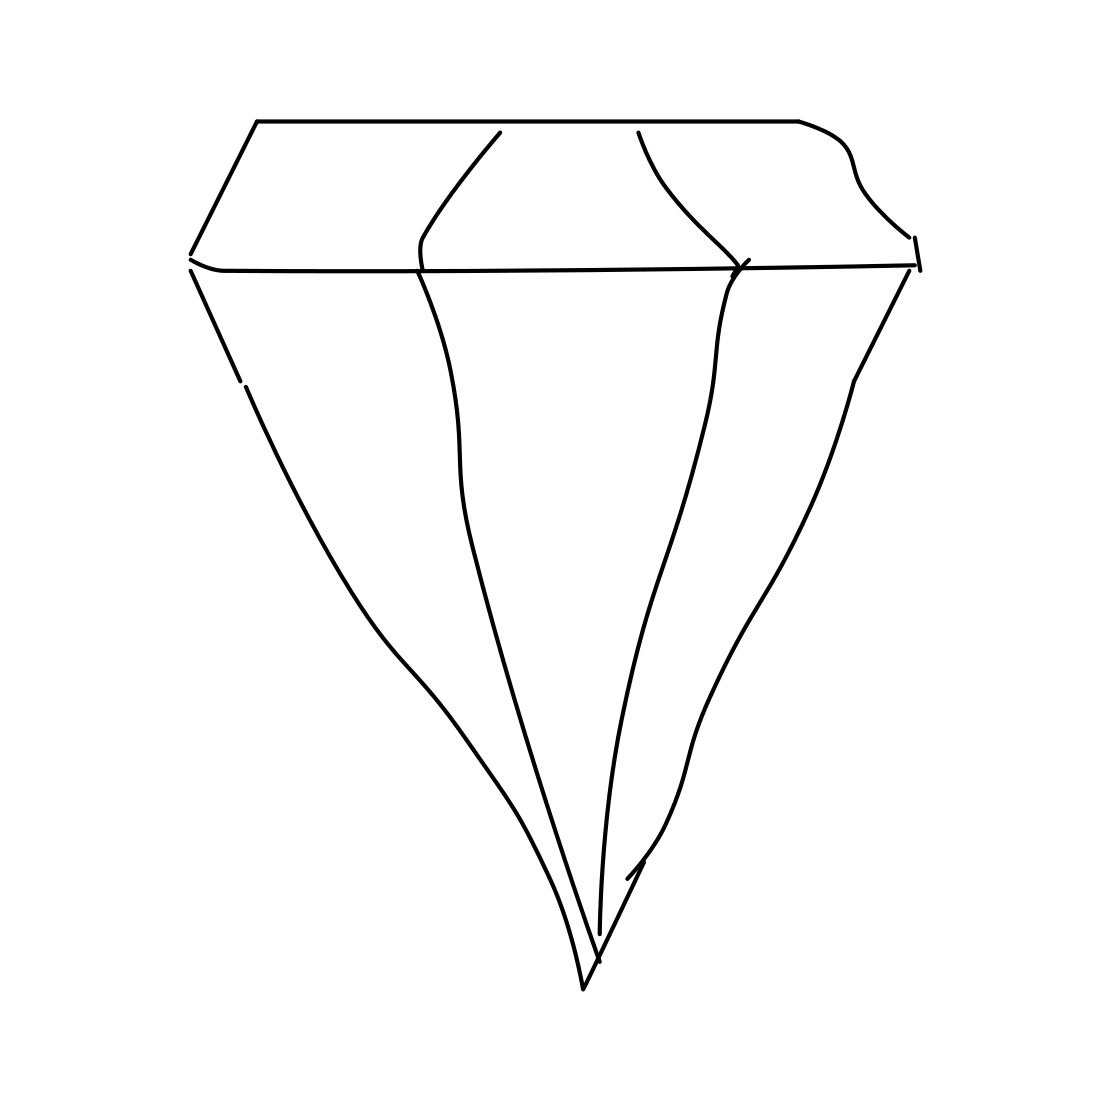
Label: diamond